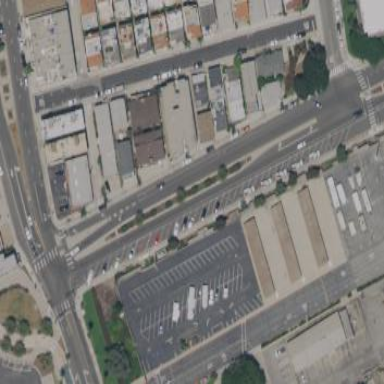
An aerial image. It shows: Asphalt parking lane.